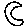
Label: moon